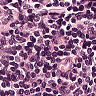
Metastatic tissue present: no